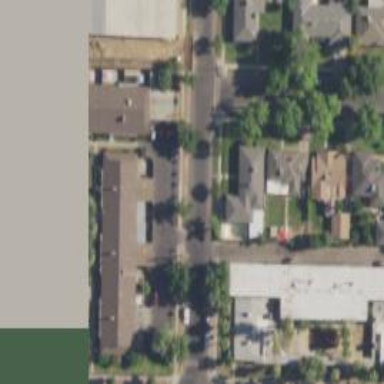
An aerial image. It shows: Alleyway designated as service road.